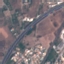
Land use / land cover class: Highway